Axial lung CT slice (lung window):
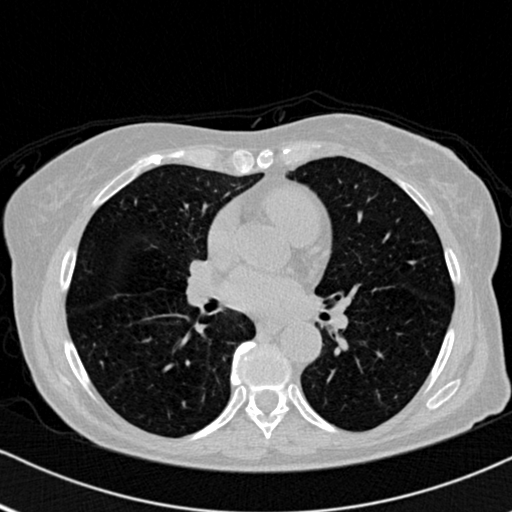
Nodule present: no